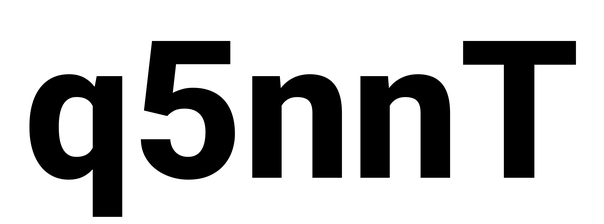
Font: Roboto_ExtraBold